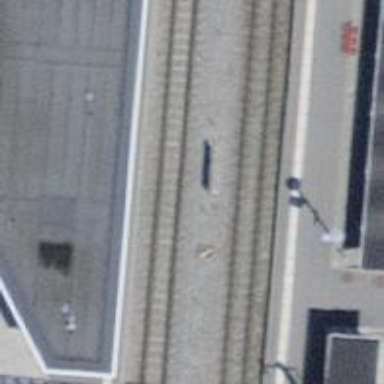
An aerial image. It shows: Stop position for public transport at railway stop.